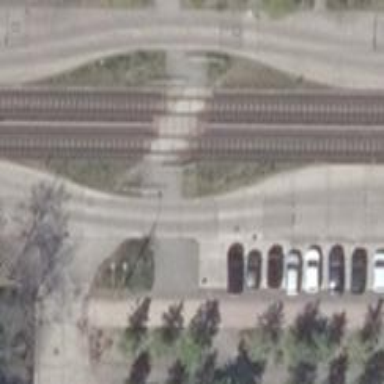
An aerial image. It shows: Uncontrolled tram crossing.